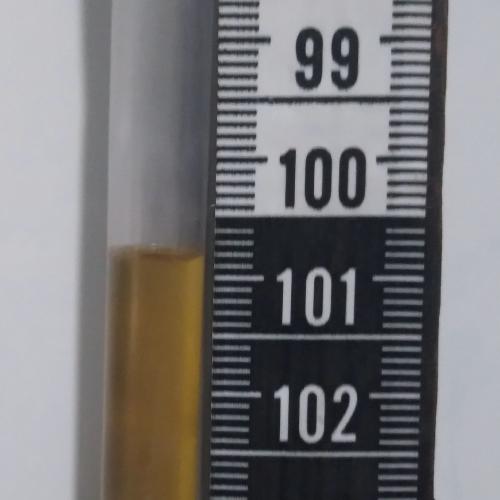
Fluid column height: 100.8 cm